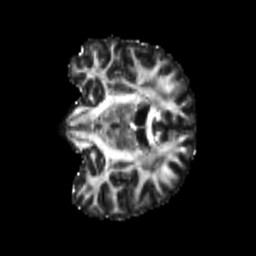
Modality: FA
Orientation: coronal
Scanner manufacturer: siemens
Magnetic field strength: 3 T
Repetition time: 4 s
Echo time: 0.0594 s